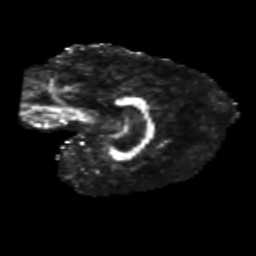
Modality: FA
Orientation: sagittal
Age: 52
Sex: female
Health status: healthy
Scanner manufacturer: siemens
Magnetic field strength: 3 T
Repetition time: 10.8 s
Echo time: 0.082 s